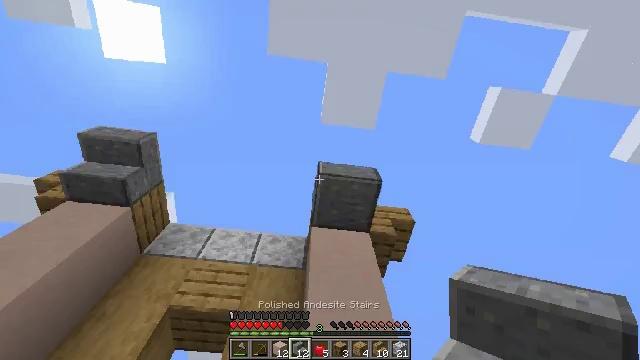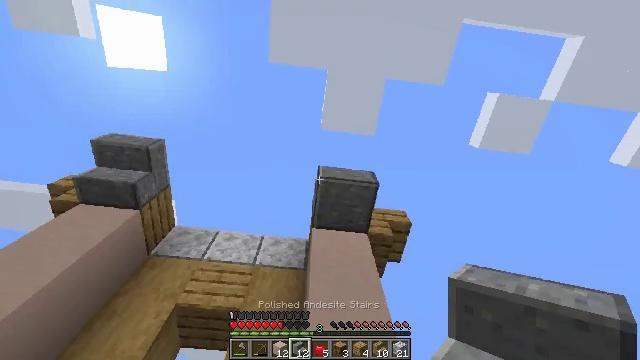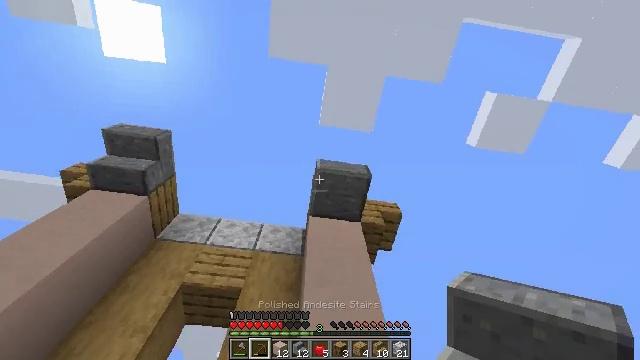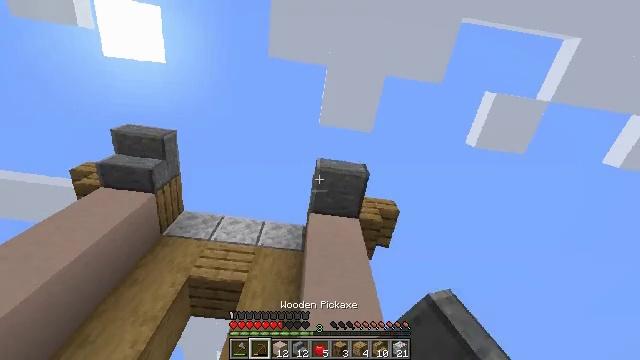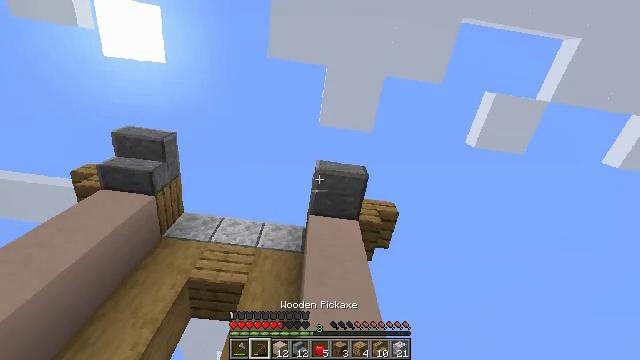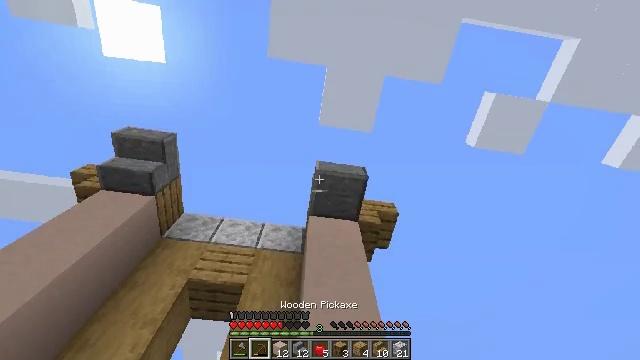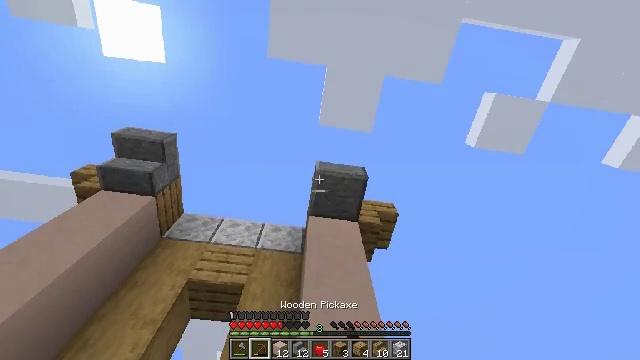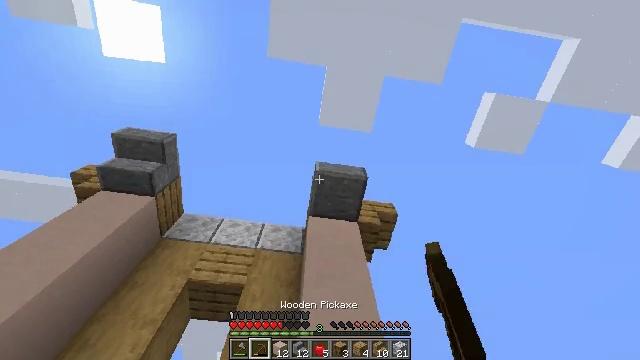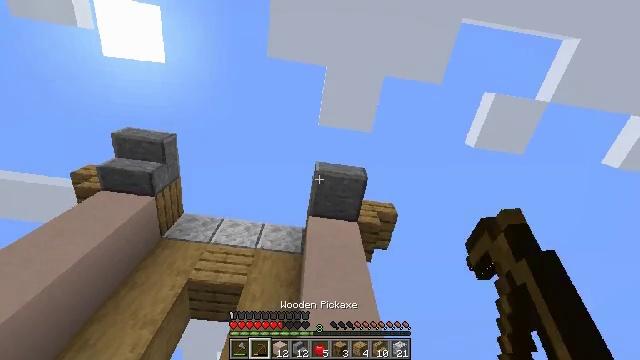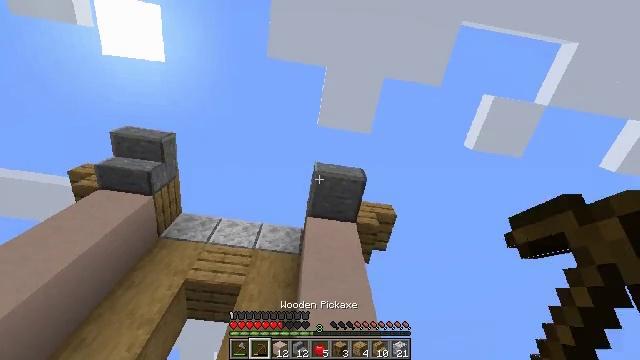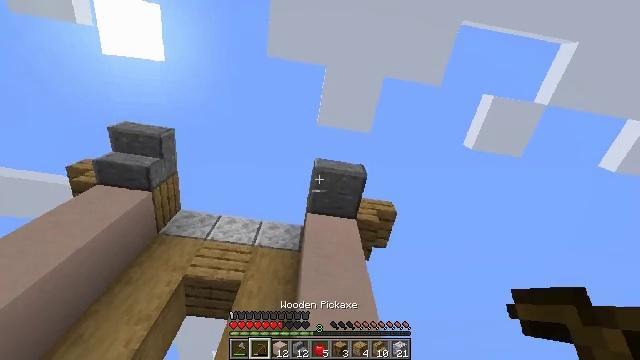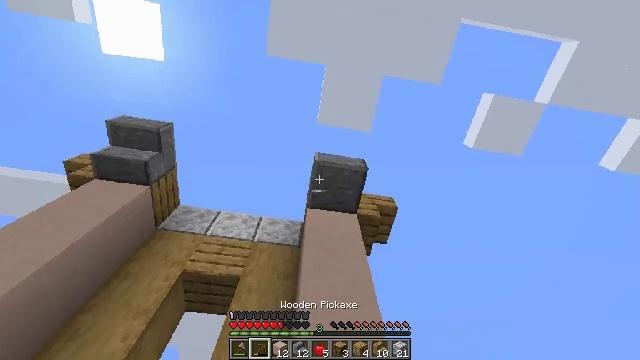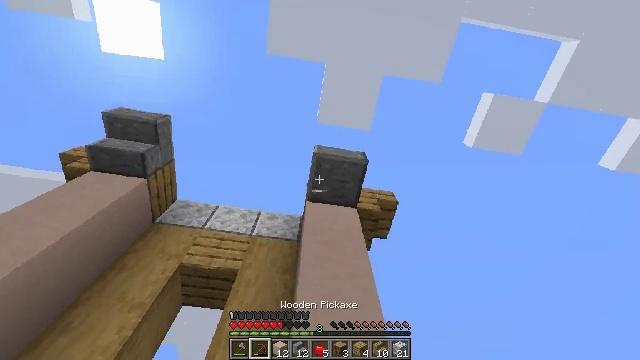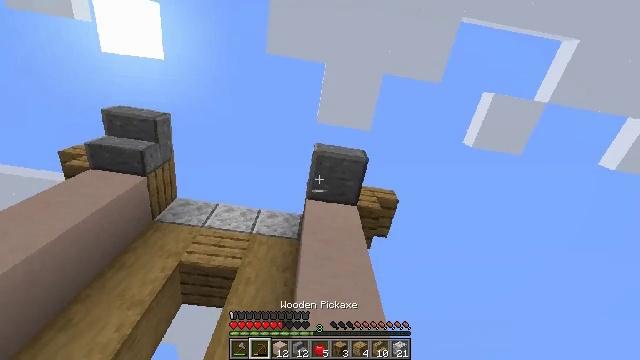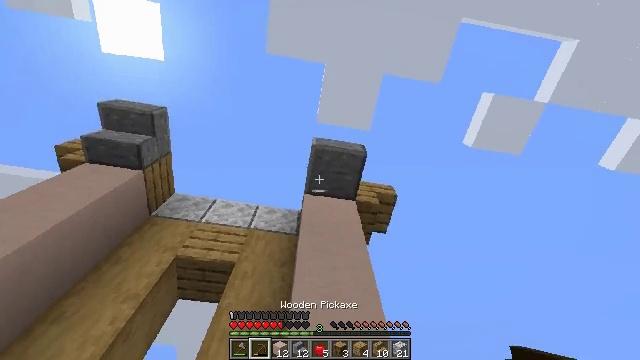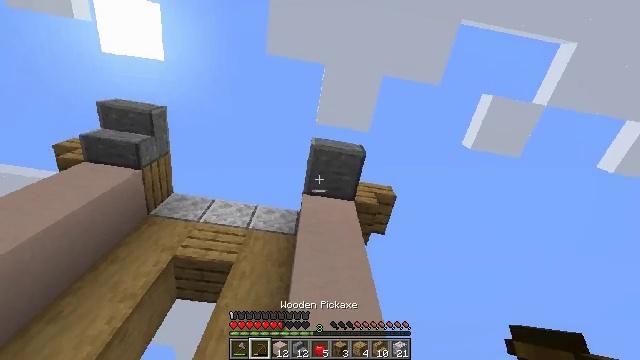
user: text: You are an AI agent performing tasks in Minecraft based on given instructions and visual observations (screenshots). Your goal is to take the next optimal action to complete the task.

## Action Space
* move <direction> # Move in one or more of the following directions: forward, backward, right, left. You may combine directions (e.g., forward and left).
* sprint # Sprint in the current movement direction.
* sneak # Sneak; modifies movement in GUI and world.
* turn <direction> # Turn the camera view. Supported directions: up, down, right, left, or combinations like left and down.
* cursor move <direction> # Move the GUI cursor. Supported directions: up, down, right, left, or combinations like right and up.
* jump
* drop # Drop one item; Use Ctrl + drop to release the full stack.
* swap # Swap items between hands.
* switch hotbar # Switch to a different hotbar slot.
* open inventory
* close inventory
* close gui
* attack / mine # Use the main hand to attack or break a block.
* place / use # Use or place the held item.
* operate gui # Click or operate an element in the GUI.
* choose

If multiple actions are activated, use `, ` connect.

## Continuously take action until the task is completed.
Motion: motion action
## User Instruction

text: Collect the polished andesite stairs.
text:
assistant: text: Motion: no_op
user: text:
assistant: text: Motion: turn right, attack / mine, switch to hotbar 2
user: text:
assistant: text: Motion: attack / mine
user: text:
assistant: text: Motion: attack / mine
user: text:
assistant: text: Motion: attack / mine
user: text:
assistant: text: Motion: attack / mine
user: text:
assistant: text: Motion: attack / mine
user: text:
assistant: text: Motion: attack / mine
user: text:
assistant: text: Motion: attack / mine
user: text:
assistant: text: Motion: move forward, attack / mine
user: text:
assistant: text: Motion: move forward, attack / mine
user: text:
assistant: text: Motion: move forward, attack / mine
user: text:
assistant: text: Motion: move forward, attack / mine
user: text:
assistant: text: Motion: attack / mine
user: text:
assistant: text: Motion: attack / mine
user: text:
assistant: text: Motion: attack / mine
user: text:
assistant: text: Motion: attack / mine
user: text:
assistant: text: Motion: turn up, attack / mine
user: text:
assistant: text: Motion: turn up, attack / mine
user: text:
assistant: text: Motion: attack / mine
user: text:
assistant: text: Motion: attack / mine
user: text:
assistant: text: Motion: attack / mine
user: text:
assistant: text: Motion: move forward, attack / mine
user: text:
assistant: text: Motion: move forward, turn down
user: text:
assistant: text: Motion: move forward and move left, turn down, jump
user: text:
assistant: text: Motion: move forward and move left, turn down, jump
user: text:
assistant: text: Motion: move forward and move left, turn down, jump
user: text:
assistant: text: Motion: move forward and move left, turn right and down, jump
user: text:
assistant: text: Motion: move forward and move left, turn right, jump
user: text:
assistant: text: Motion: move left, turn right and up